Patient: sex M, age 44
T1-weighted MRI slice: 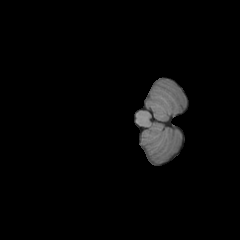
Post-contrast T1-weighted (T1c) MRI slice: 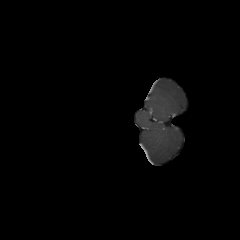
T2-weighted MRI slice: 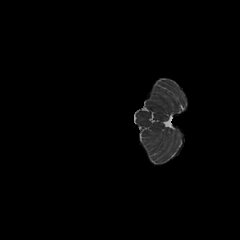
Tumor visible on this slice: no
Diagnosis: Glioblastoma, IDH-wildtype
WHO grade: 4